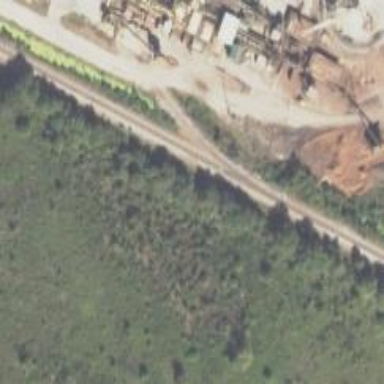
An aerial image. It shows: Railway spur junction.